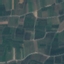
Label: PermanentCrop